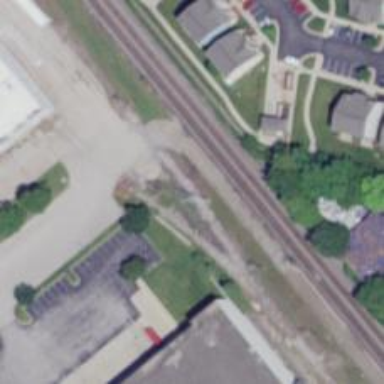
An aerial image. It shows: Railway siding for service.